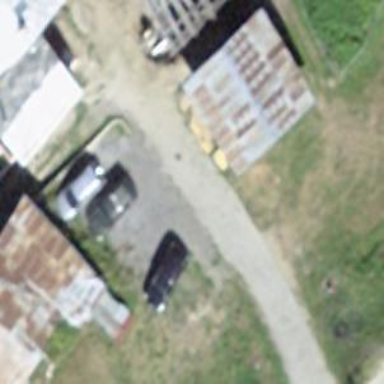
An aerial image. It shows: Stable building.